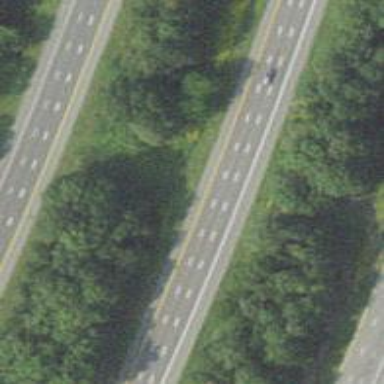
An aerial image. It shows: View of motorway.